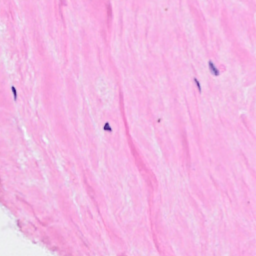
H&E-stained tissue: Breast